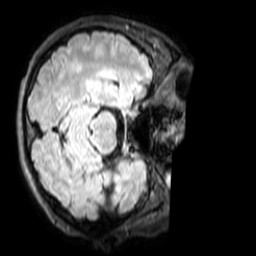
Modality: T1w
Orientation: axial
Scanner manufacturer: philips
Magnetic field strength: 3 T
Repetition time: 4.8 s
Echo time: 0.2586 s